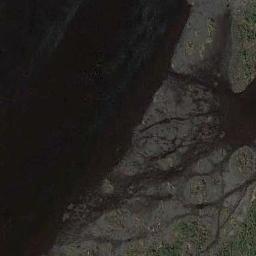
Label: wetland